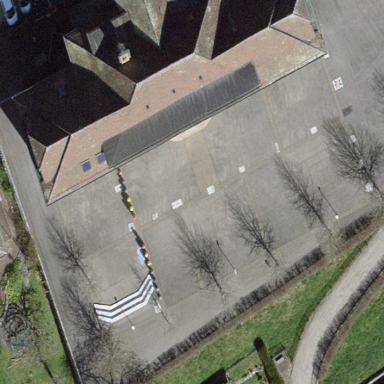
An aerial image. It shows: School building.